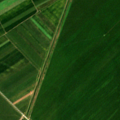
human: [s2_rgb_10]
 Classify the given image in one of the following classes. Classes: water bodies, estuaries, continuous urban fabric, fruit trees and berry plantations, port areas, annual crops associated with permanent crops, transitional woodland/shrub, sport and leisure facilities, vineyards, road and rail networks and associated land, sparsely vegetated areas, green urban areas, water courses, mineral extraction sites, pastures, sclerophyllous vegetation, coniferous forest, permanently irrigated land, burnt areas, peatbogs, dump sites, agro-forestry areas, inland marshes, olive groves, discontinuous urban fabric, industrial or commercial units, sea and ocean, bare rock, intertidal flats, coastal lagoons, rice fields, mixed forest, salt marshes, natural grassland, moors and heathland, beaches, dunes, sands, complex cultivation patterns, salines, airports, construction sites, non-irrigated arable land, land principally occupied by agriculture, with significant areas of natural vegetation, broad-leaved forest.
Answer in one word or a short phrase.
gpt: non-irrigated arable land